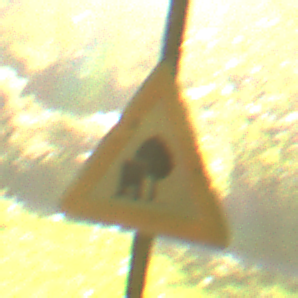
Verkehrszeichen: UnzureichendesLichtraumprofil
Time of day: SunriseSunset
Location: Outdoor (Nature)
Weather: PartlyCloudy
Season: NotSpecified
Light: Natural